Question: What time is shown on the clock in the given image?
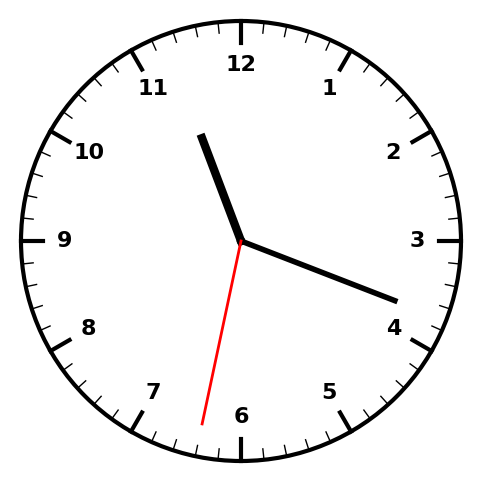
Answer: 11:18:32